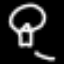
Label: mushroom